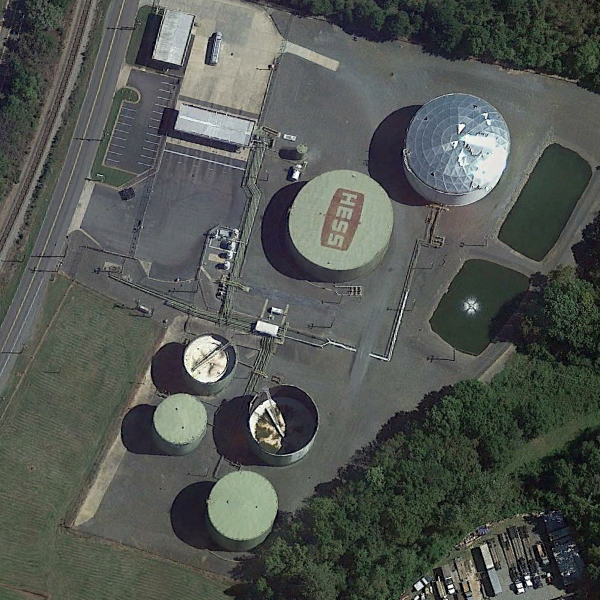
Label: StorageTanks